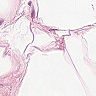
Metastatic tissue present: no